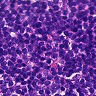
Metastatic tissue present: no